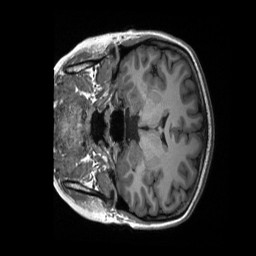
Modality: T1w
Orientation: coronal
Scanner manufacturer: siemens
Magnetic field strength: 3 T
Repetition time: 2.3 s
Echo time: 0.00232 s